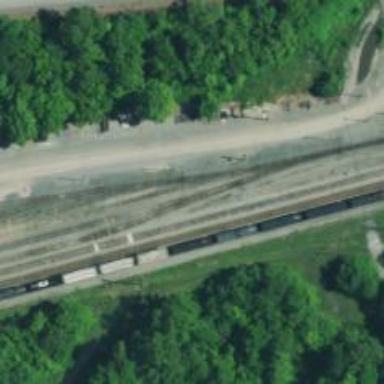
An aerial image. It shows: Railway siding with rails.